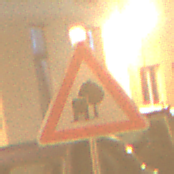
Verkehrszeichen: UnzureichendesLichtraumprofil
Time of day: Night
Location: Outdoor (Urban)
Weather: Clear
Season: NotSpecified
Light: Artificial